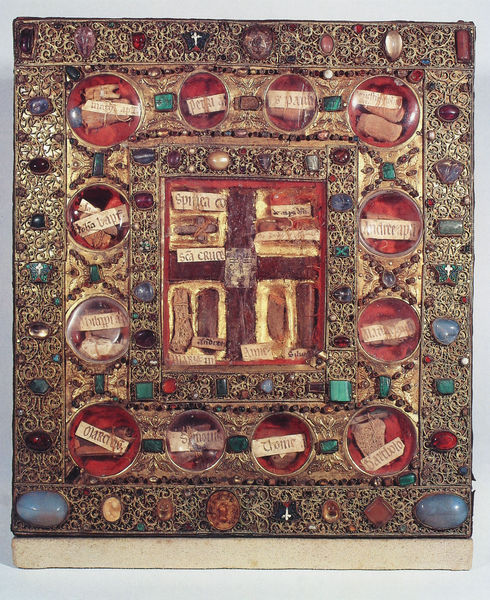
Titel: Kreuzreliquiar
Institution: Halberstadt, Domschatz
Schlagwörter: blau, gott, grün, rot, ornament, bibel, silber, steine, gold, edelsteine, perle, perlen, kreis, rund, relief, schrift, farben, ornamente, deckel, messing, buch, vergoldet, kreuz, religion, stücke, text, buchstaben, kreise, beschriftung, mosaik, intarsie, intarsien, buchdeckel, einband, christus, edelstein, beschlag, schatulle, heilig, objekt, quadrat, viereck, reliquie, christi, rubin, saphir, quadratisch, smaragd, halbedelsteine, ottonisch, byzanz, evangelium, codex, reliquiar, eingefasst, lapis, reliquien, buchkunst, fassungen, safir, safiere, kreuzsplitter, byzany, karolignisch, karolin